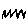
Label: zigzag